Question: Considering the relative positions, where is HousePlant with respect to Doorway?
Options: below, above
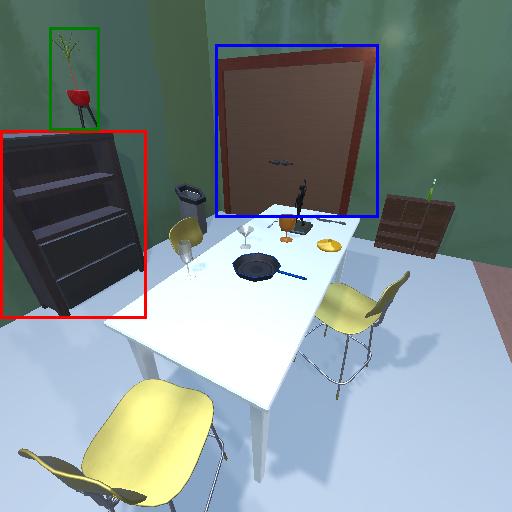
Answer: below